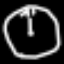
Label: clock